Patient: sex F, age 63
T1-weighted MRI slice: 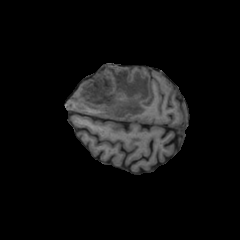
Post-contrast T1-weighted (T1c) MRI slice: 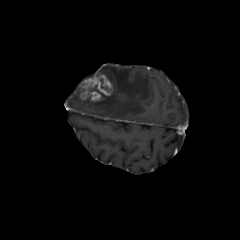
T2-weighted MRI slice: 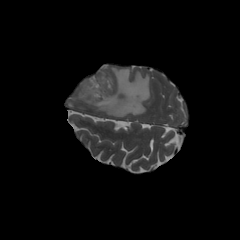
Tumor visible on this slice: yes
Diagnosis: Glioblastoma, IDH-wildtype
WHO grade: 4